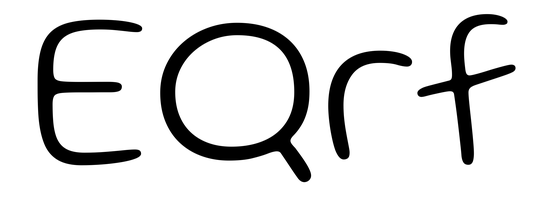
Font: Gluten_ExtraLight